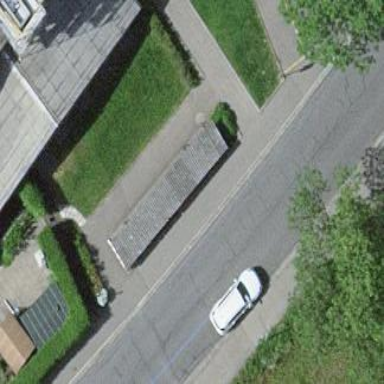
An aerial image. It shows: View of roof of building.